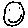
Label: smiley face